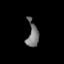
Tissue: lung
Cell type: Endothelial cells
Senescence score: 0.1764
Nuclear area (px): 282
Mean DAPI intensity: 118.135